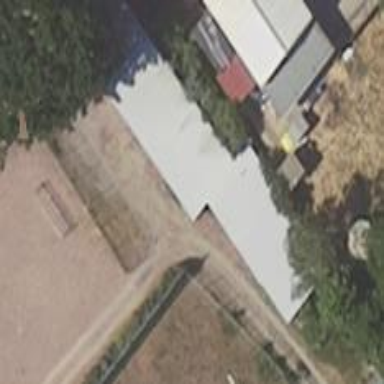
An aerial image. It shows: Shed.